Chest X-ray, AP view. Patient: 51 years old, sex F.
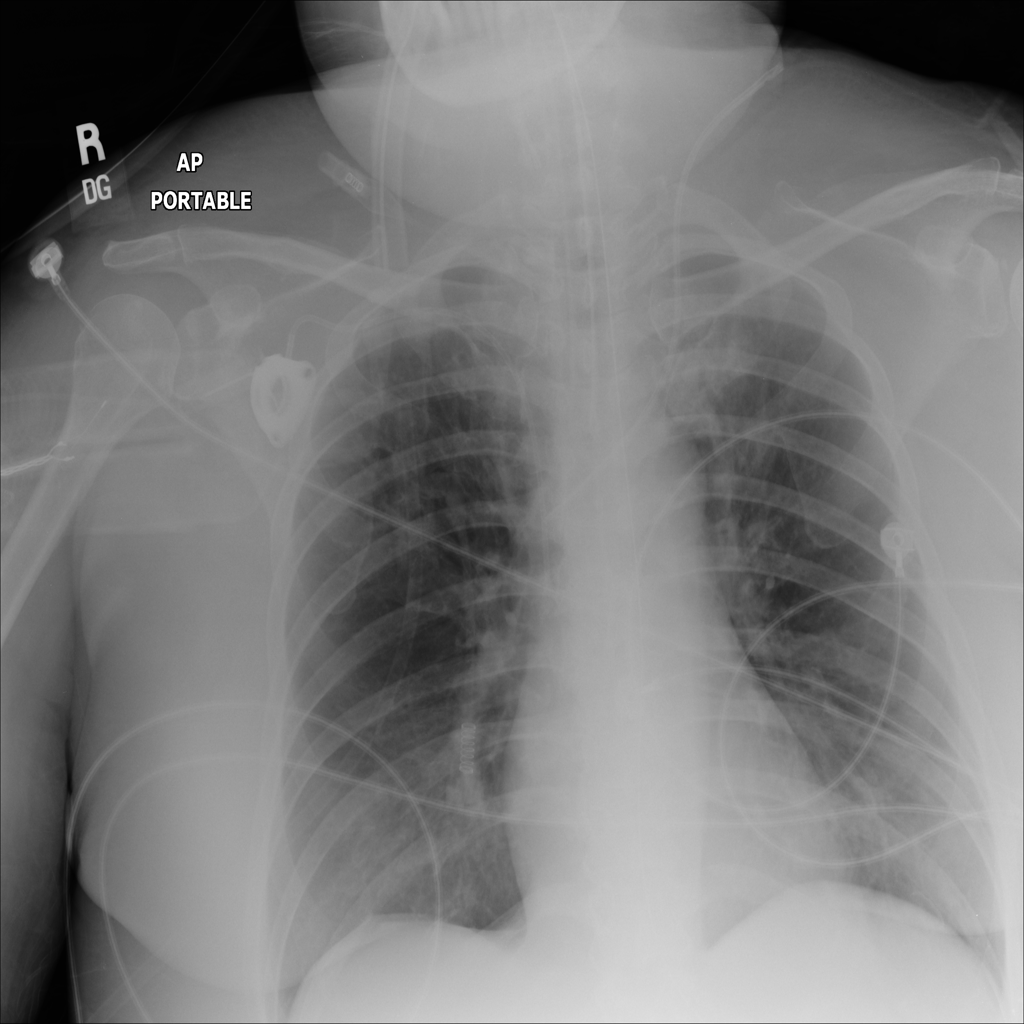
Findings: No Finding